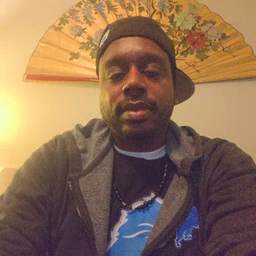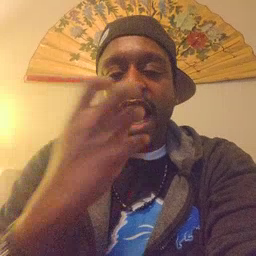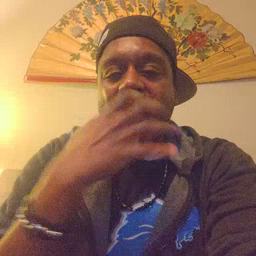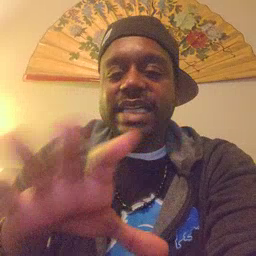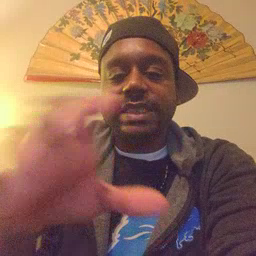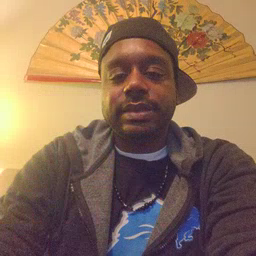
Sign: hot